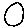
Label: circle